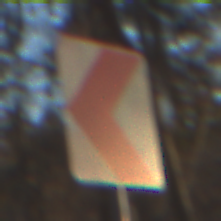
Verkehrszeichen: RichtungstafelnInKurvenKleinRechts
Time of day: SunriseSunset
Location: Outdoor (Nature)
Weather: Clear
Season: Autumn
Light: Natural